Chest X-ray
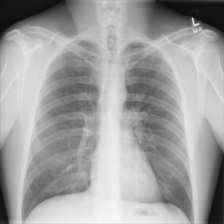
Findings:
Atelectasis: negative
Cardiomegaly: negative
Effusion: negative
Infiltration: negative
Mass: negative
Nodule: negative
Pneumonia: negative
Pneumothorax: negative
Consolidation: negative
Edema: negative
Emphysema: negative
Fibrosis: negative
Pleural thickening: negative
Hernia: negative